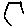
Label: hexagon